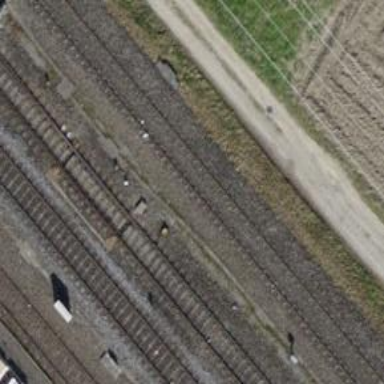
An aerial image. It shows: Railway switch.